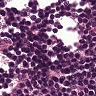
Metastatic tissue present: no